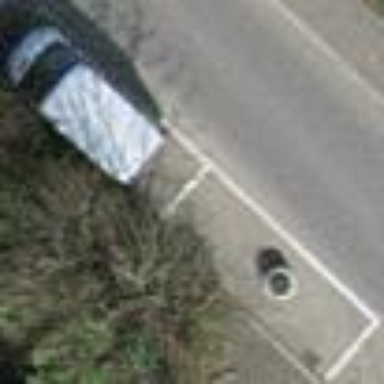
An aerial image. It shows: Asphalt street-side parking area.